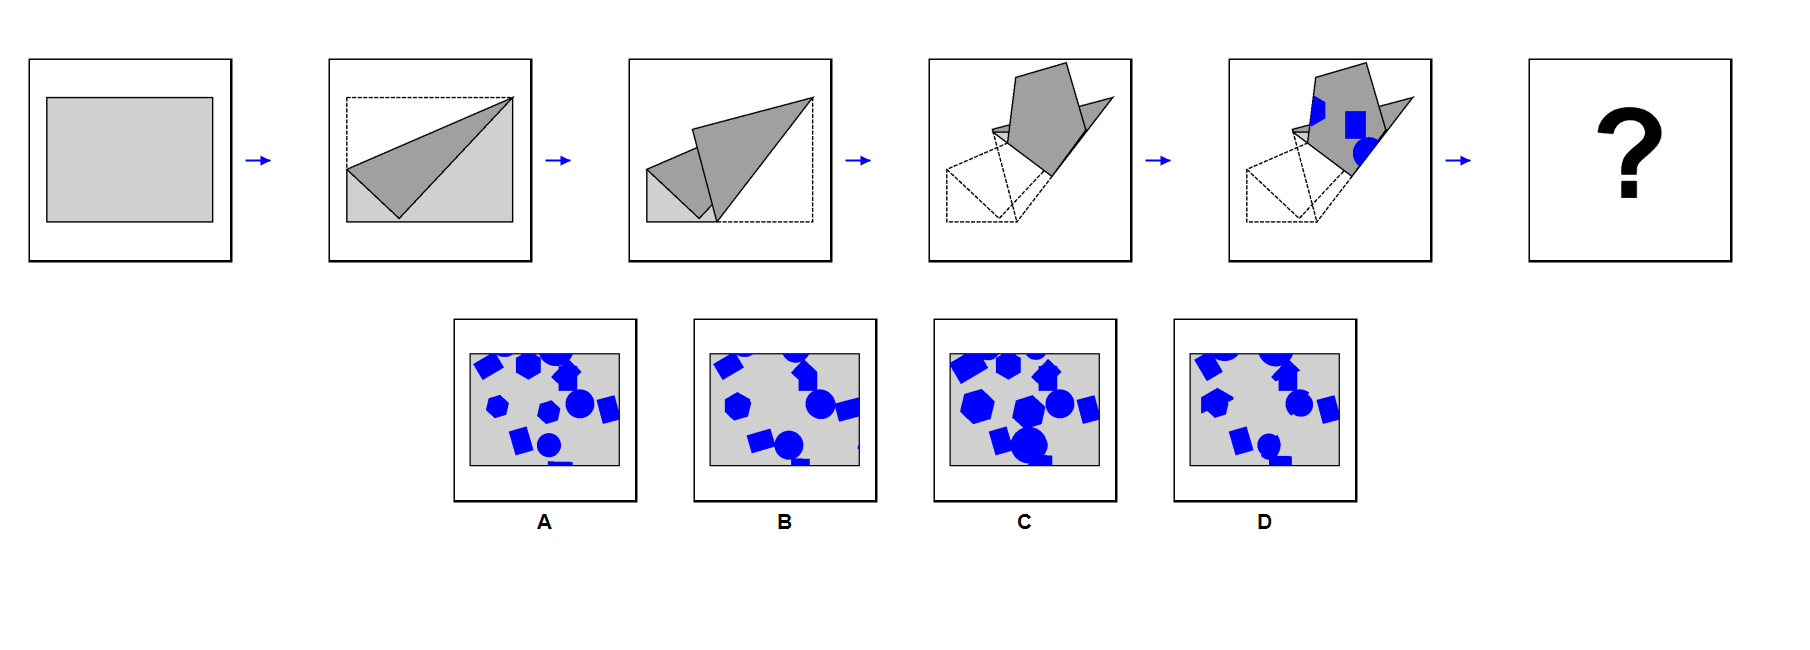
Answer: B